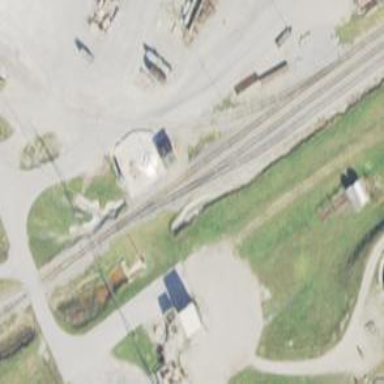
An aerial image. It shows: Railway siding for service.